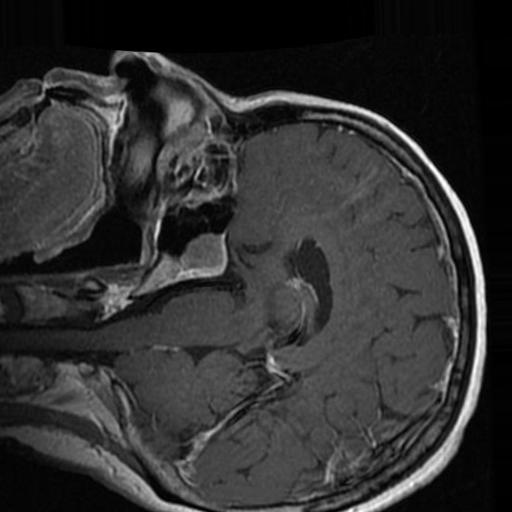
Label: brain_tumor